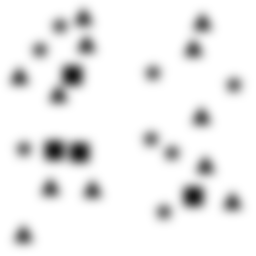
Squares: 4
Triangles: 12
Stars: 8
Total shapes: 24